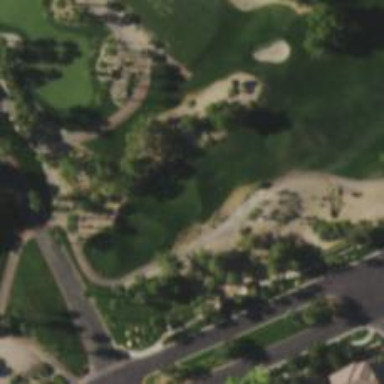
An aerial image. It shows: View of golf hole.